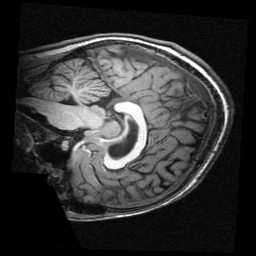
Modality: T1w
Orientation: sagittal
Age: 11
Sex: male
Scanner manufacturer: siemens
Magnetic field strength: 3 T
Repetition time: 2.3 s
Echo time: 0.00336 s